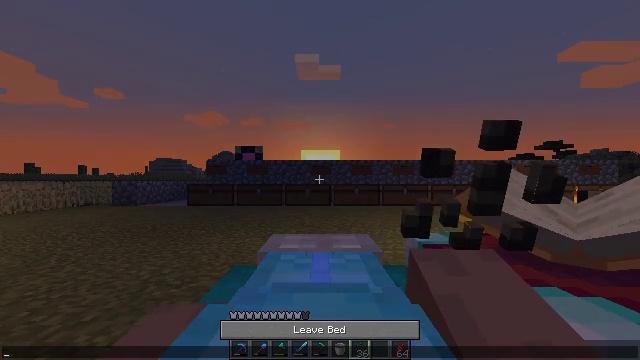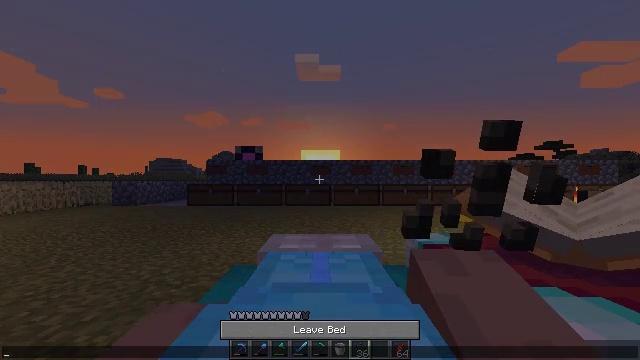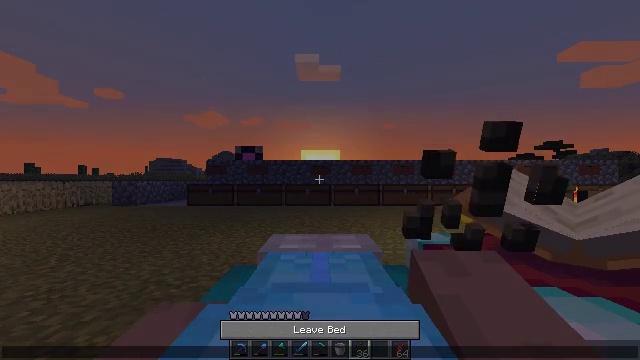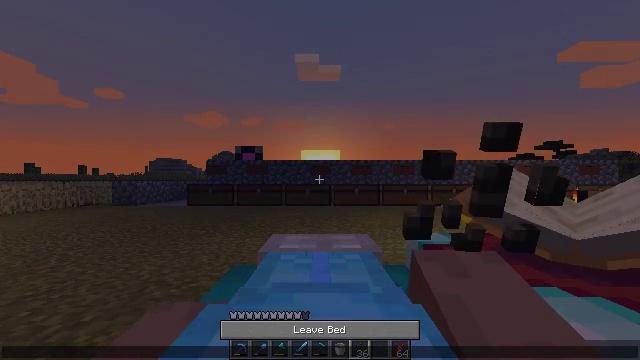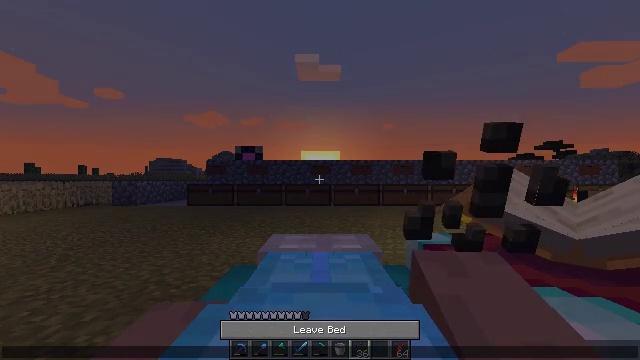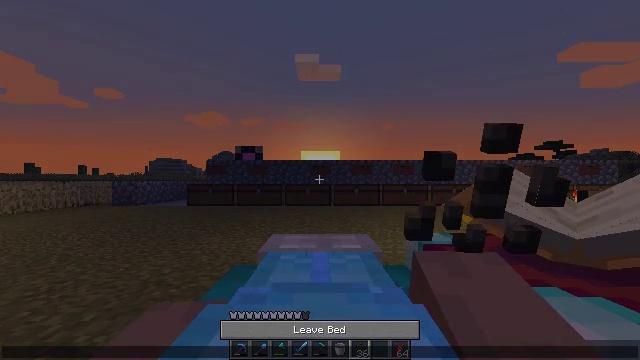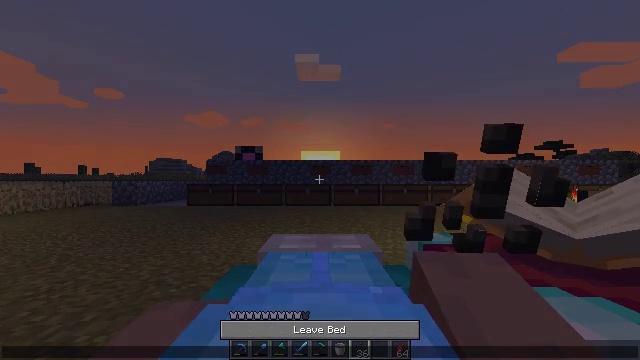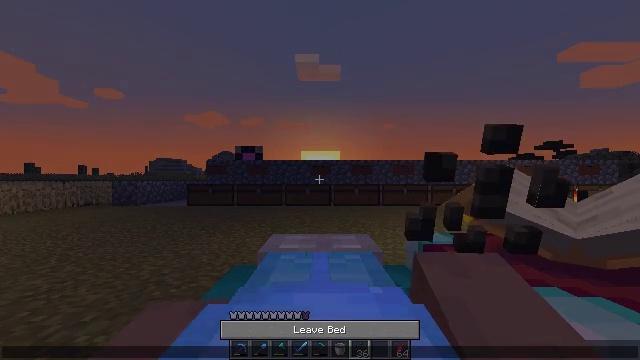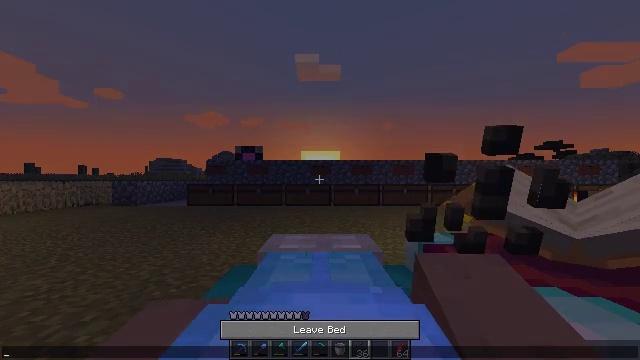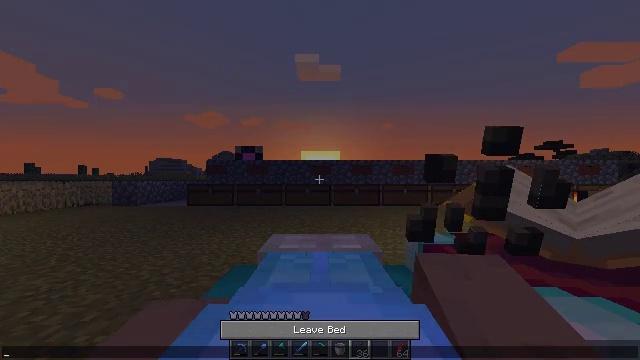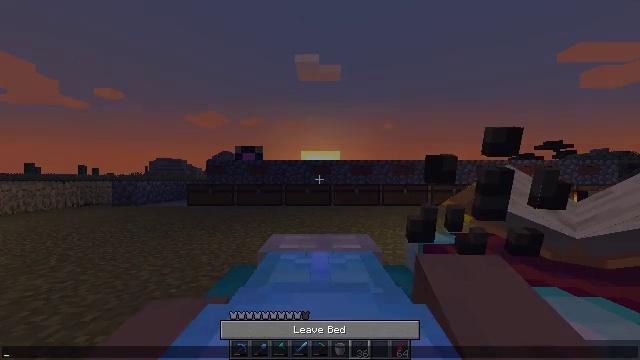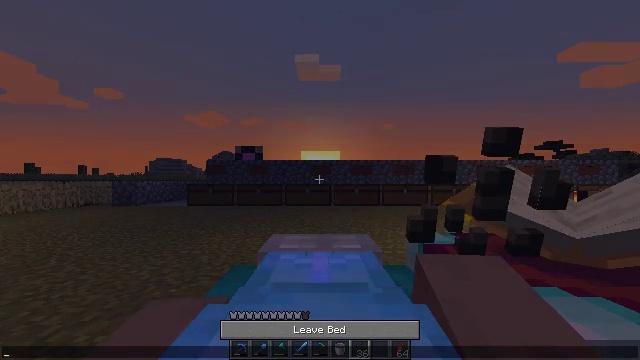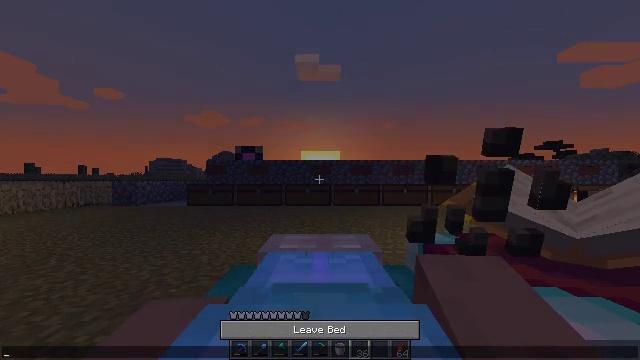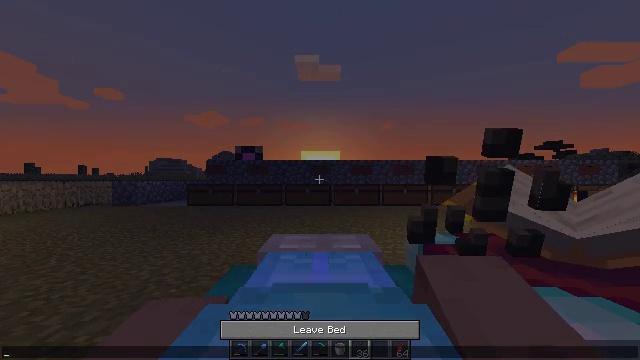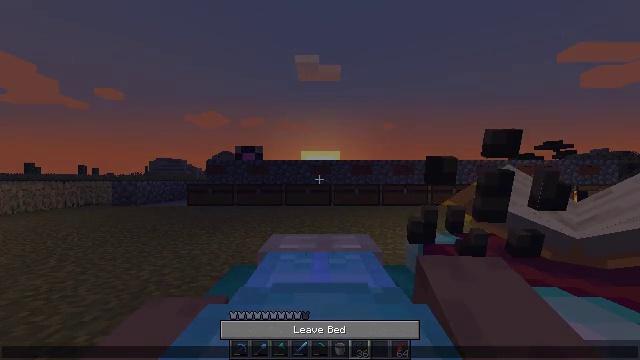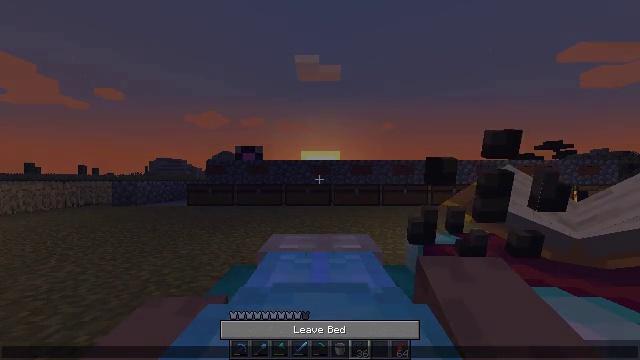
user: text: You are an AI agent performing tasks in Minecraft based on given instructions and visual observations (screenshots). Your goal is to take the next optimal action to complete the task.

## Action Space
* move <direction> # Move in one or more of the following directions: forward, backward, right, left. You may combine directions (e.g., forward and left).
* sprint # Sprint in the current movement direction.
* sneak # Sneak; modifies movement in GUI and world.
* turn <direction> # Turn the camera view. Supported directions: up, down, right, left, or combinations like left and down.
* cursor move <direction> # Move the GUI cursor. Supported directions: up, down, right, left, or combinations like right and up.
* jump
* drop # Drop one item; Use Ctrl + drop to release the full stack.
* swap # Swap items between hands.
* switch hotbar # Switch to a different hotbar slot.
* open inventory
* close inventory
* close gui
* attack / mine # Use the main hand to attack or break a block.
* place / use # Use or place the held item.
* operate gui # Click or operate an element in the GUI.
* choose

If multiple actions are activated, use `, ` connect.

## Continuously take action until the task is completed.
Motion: motion action
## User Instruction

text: Use right equipment to gather melon.
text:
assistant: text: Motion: no_op
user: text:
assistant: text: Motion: no_op
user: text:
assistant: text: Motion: no_op
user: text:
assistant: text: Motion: no_op
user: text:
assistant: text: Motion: no_op
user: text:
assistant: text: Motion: no_op
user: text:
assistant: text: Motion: no_op
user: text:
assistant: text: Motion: no_op
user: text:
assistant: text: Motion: no_op
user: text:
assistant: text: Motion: no_op
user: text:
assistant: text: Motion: no_op
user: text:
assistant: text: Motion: no_op
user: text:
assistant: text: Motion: no_op
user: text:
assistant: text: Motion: no_op
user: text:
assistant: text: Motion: no_op
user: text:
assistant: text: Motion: no_op
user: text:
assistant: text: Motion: no_op
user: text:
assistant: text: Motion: no_op
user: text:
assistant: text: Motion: no_op
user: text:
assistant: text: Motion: no_op
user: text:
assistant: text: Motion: no_op
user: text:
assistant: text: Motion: no_op
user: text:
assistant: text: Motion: no_op
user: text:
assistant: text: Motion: no_op
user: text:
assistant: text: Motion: no_op
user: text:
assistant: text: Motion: no_op
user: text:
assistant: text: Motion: no_op
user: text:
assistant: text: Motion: no_op
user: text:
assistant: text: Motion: no_op
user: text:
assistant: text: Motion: no_op